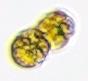
Label: Margalefidinium